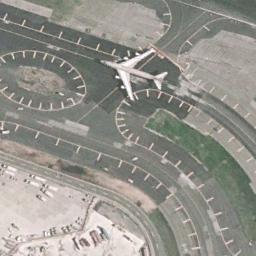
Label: airplane